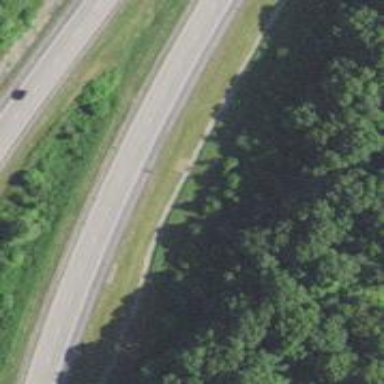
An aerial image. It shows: Asphalt motorway.